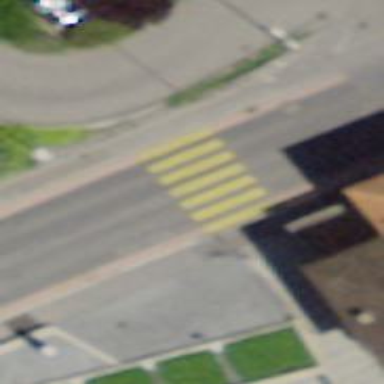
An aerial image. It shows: Marked crossing with zebra stripes on the road.